Field crop: tomato
Growth stage: 2
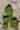
Species: solanum